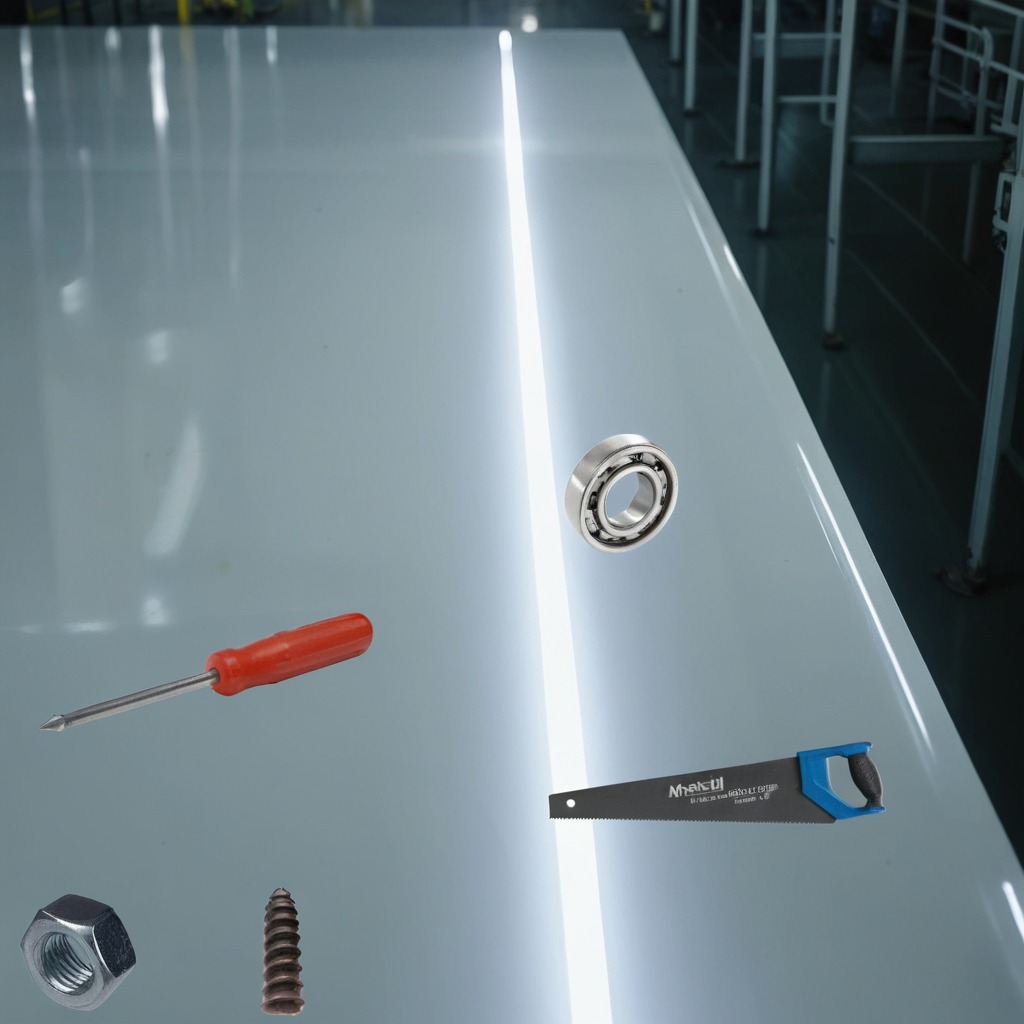
A metal ball bearing, a metal machine screw, a handheld metal saw, a screwdriver, and a metal nut are lying on the high-gloss table.